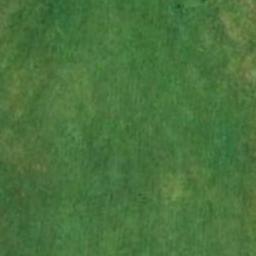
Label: meadow